Question: I have stripped down my example as much as possible. In my application I create a dummy class and try to enqueue the call method. This gets added to the database fine and with delayed_jobs running in the background it picks it up and updates it to locked. But it doesn't actually finish running the job. It just stays in the locked state.
'''
pry(main)> class DummyClass
pry(main)* def self.call
pry(main)* puts 'will this ever work?'
pry(main)* end
pry(main)* end
=> :call
pry(main)> DummyClass.delay.call
(0.2ms) BEGIN
SQL (0.3ms) INSERT INTO 'delayed_jobs' ('created_at', 'handler', 'queue', 'run_at', 'updated_at') VALUES ('2014-12-19 12:11:40.006107', '--- !ruby/object:Delayed::PerformableMethod
object: !ruby/class 'DummyClass'
method_name: :call
args: []
', 'default', '2014-12-19 12:11:40.005811', '2014-12-19 12:11:40.006107')
(16.2ms) COMMIT
=> #<Delayed::Backend::ActiveRecord::Job:0x007fd0fdec0e20
id: 22,
priority: 0,
attempts: 0,
handler: "--- !ruby/object:Delayed::PerformableMethod
object: !ruby/class 'DummyClass'
method_name: :call
args: []
",
last_error: nil,
run_at: Fri, 19 Dec 2014 14:11:40 CAT +02:00,
locked_at: nil,
failed_at: nil,
locked_by: nil,
queue: "default",
created_at: Fri, 19 Dec 2014 14:11:40 CAT +02:00,
updated_at: Fri, 19 Dec 2014 14:11:40 CAT +02:00>
'''
Locks the task here
'''
SQL (0.8ms) UPDATE 'delayed_jobs' SET 'delayed_jobs'.'locked_at' = '2014-12-19 12:17:20.031925', 'delayed_jobs'.'locked_by' = 'delayed_job host:Ryan-Mes-MacBook-Pro-2.local pid:60080' WHERE ((run_at <= '2014-12-19 12:17:20.031003' AND (locked_at IS NULL OR locked_at < '2014-12-19 12:12:20.031154') OR locked_by = 'delayed_job host:Ryan-Mes-MacBook-Pro-2.local pid:60080') AND failed_at IS NULL) ORDER BY priority ASC, run_at ASC LIMIT 1
'''
Then it just hangs. I don't get why such a simple task is not working.
Note this pry console is running on my existing rails application. It might be a application configuration issue, but I have not been able to find it.
Any ideas? I can try give more information, but I think this is everything.
The actual code I am using is below
'''
module Events
class ForwardRequestToPulse
def self.call
puts 'will this ever work'
end
end
end
class MyTestController < ApplicationController
def index
Events::ForwardRequestToPulse.delay.call
end
end
'''
The record is added to the delayed_jobs table find. When I run 'bin/delayed_job run' the record is locked but not processed.
Below is an image of the locked record

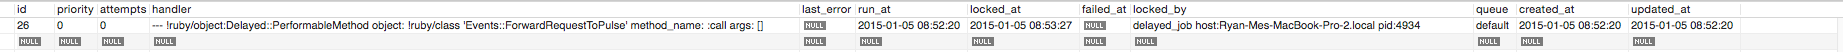
Answer: After fiddling around in the gem I narrowed the problem down to delayed_job not looking for locked records correctly. It was including milliseconds in the filter for locked_at. mySql stores datetimes without the milliseconds so nothing was being picked up. After a bit more research in the gem in github 'delayed_job_active_record' (I thought the problem was me!) I found this <URL>. This resolves my issue.
The reason it was happening for me was I was referencing the latest gem 4.0.2 before this fix! Just my luck.
So if you are using 4.0.2 ... just upgrade and it should disappear.